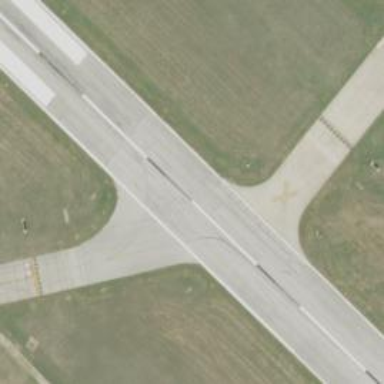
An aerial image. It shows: View of taxiway at the airport.